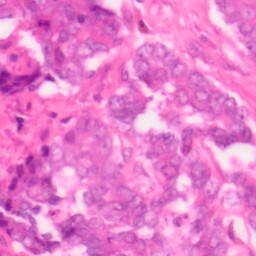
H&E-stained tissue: Colon